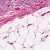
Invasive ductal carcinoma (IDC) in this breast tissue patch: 0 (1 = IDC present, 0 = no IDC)